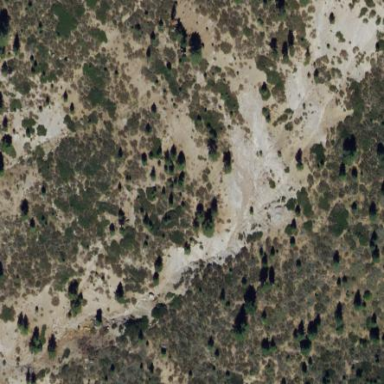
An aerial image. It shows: Natural scree.